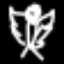
Label: angel